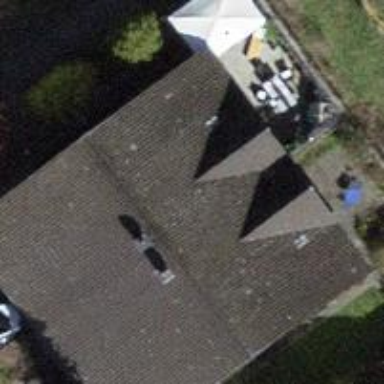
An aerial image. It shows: Building with tile roof.